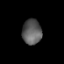
Tissue: prostate
Cell type: Fibroblasts
Senescence score: 0.7743
Nuclear area (px): 477
Mean DAPI intensity: 91.147